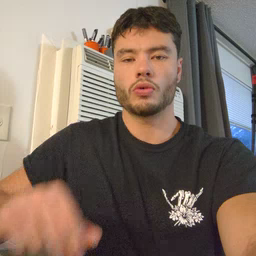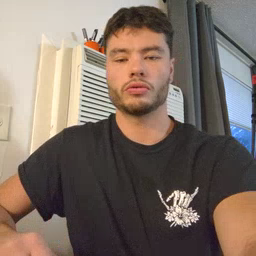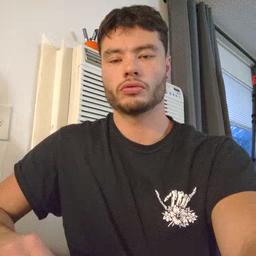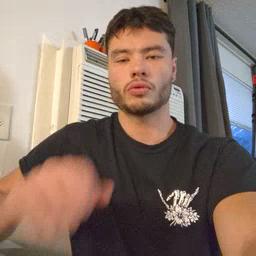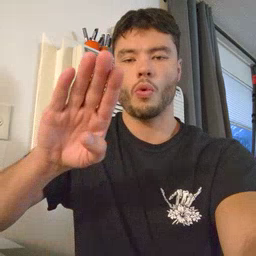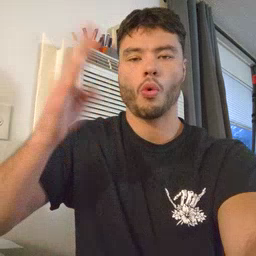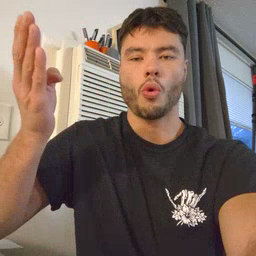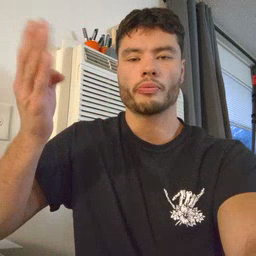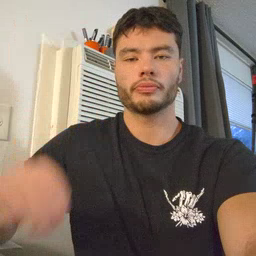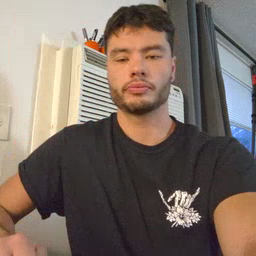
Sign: open